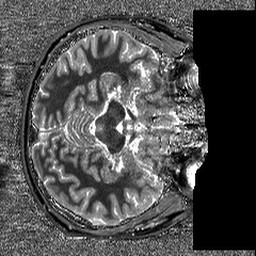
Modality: T1map
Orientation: axial
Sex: male